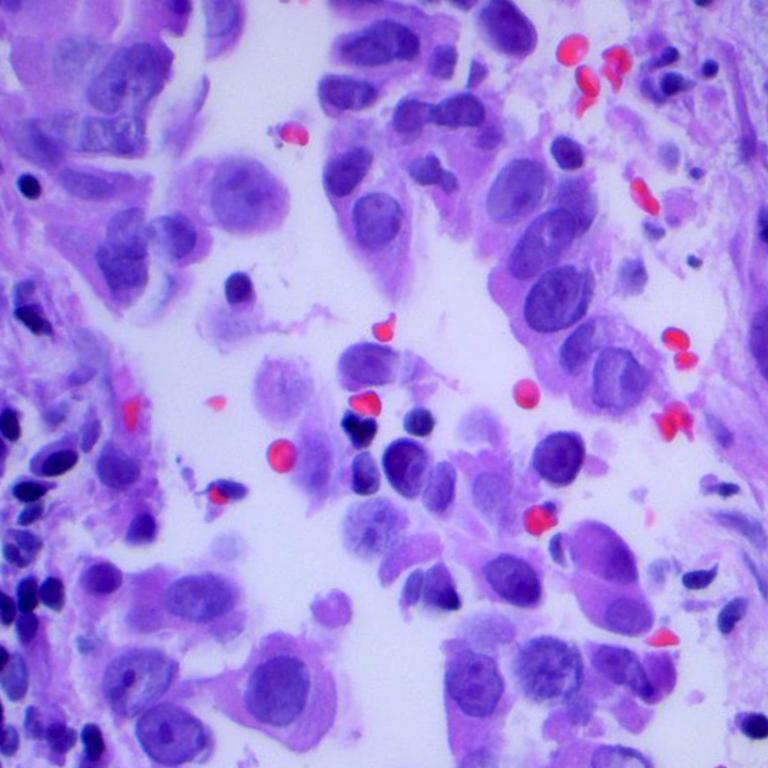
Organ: lung
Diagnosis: adenocarcinomas